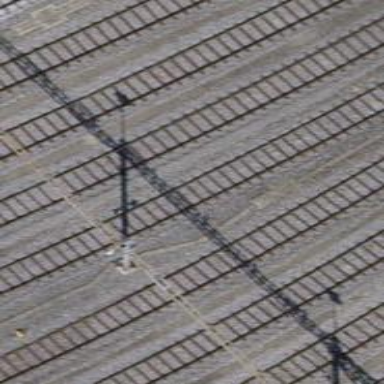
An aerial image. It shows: Rail yard with electrified contact lines for railway operations.